Question: I Want to save a list of objects in 'setting file' in C# Winform. I can use List Dictionary but its a pair (key,value) list. How can I save a list or collection (IEnumberable) in Resource file?

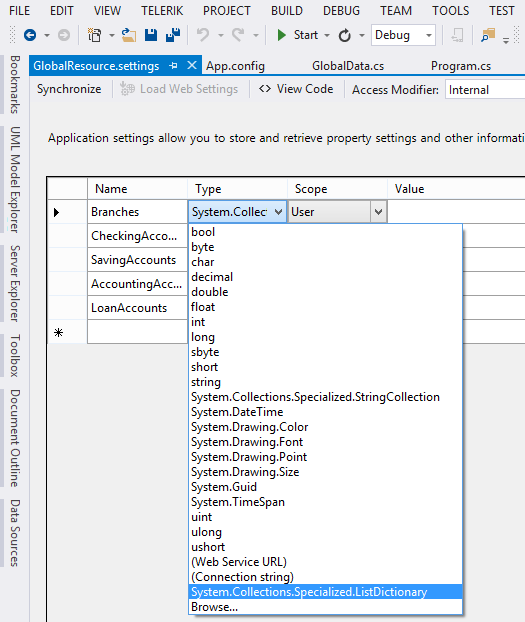
Answer: You can can do a search for additional collections, you are not limited to what is shown the only limitations that I know of is the use of a generic collection. You can always use an 'ArrayList' or there is a 'StringCollection' available. You can get to them by clicking the browse then navigating to 'mscorlib --> System.Collections --> ArrayList' or 'System --> System.Collections.Specialized --> StringCollection'. But since you are needing an object I would probably use the <URL> since it appears that Generics are not an option in this situation.